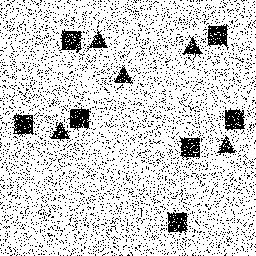
Squares: 7
Triangles: 5
Stars: 0
Total shapes: 12